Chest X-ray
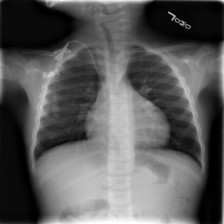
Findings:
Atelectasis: negative
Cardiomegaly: negative
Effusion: negative
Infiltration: negative
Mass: negative
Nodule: negative
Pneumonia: negative
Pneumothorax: negative
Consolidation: negative
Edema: negative
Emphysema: negative
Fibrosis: negative
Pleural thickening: negative
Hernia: negative